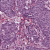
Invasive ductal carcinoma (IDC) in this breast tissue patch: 1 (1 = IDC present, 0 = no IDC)